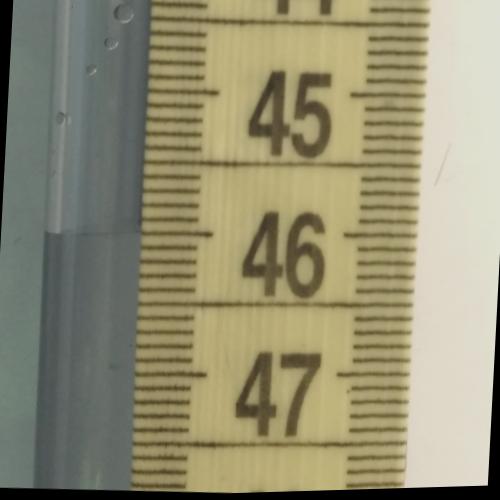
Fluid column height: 46.0 cm